Question:
I am not able to think logic to achieve this in flutter, so could anybody please help me to achieve this.
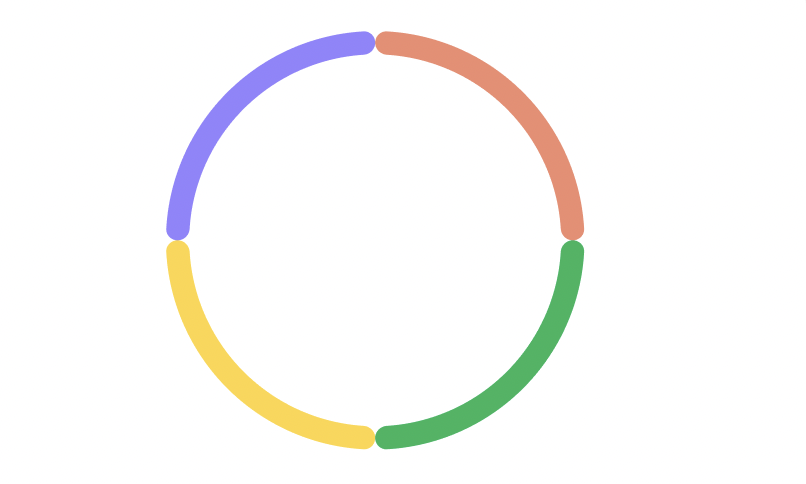
Answer: <URL>
Use 'CustomPainer' to handle this UI. You can change the property
'''
gap:4 ,
borderThinckness:12,
bottomLeftColor: Colors.yellow,
bottomRightColor: Colors.green,
topLeftColor: Colors.purple,
topRightColor: Colors.red,
'''
'''
double deg2rad(double deg) => deg * math.pi / 180;
double rad2deg(double rad) => rad * 180 / math.pi;
class CircleBorderwith4Color extends CustomPainter {
final double borderThinckness;
final double gap;
final Color bottomRightColor;
final Color bottomLeftColor;
final Color topRightColor;
final Color topLeftColor;
CircleBorderwith4Color({
required this.gap,
required this.borderThinckness,
required this.bottomLeftColor,
required this.bottomRightColor,
required this.topLeftColor,
required this.topRightColor,
});
@override
void paint(Canvas canvas, Size size) {
final center = Offset(size.width / 2, size.height / 2);
/// line testing helper
// Paint herlperPaint = Paint()
// ..color = Colors.black
// ..strokeCap = StrokeCap.square
// ..style = PaintingStyle.stroke
// ..strokeWidth = borderThinckness;
// canvas.drawLine(Offset(size.height / 2, 0),
// Offset(size.height / 2, size.width), herlperPaint);
// canvas.drawLine(Offset(0, size.height / 2),
// Offset(size.height, size.height / 2), herlperPaint);
Paint paint_TR = Paint()
..color = topRightColor
..strokeCap = StrokeCap.round
..style = PaintingStyle.stroke
..strokeWidth = borderThinckness;
Paint paint_BR = Paint()
..color = bottomRightColor
..strokeCap = StrokeCap.round
..style = PaintingStyle.stroke
..strokeWidth = borderThinckness;
Paint paint_BL = Paint()
..color = bottomLeftColor
..strokeCap = StrokeCap.round
..style = PaintingStyle.stroke
..strokeWidth = borderThinckness;
Paint paint_TL = Paint()
..color = topLeftColor
..strokeCap = StrokeCap.round
..style = PaintingStyle.stroke
..strokeWidth = borderThinckness;
///Bottom Right:: ok
canvas.drawArc(
Rect.fromCenter(center: center, width: size.width, height: size.height),
deg2rad(0 + gap),
deg2rad(90 - (gap * 2)),
false,
paint_BR);
///BottomLeft :: Ok
canvas.drawArc(
Rect.fromCenter(center: center, width: size.width, height: size.height),
deg2rad(90 + gap),
deg2rad(90 - (gap * 2)),
false,
paint_BL);
// /TopLeft
canvas.drawArc(
Rect.fromCenter(center: center, width: size.width, height: size.height),
deg2rad(180 + gap),
deg2rad(90 - (gap * 2)),
false,
paint_TL);
///Top Right :: OK
canvas.drawArc(
Rect.fromCenter(center: center, width: size.width, height: size.height),
deg2rad(270 + gap),
deg2rad(90 - (gap * 2)),
false,
paint_TR);
}
@override
bool shouldRepaint(covariant CustomPainter oldDelegate) {
return true;
}
}
'''
'''
SizedBox(
width: 400,
height: 400,
child: CustomPaint(
painter: CircleBorderwith4Color(
gap: 2,
borderThinckness: 12,
bottomLeftColor: Colors.yellow,
bottomRightColor: Colors.green,
topLeftColor: Colors.purple,
topRightColor: Colors.red,
),
child: Center(
child: Text(
"Yea nice Border",
style: TextStyle(fontSize: 33),
),
),
),
),
'''
Or use inside 'Stack'.
learn a lot from this question, thank you .